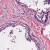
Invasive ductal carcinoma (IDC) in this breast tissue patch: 0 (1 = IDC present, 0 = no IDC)